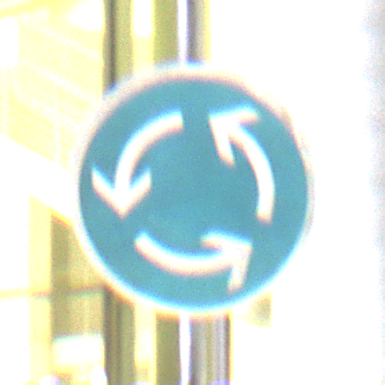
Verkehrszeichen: Kreisverkehr
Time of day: Night
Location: Outdoor (Urban)
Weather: PartlyCloudy
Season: NotSpecified
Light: Artificial